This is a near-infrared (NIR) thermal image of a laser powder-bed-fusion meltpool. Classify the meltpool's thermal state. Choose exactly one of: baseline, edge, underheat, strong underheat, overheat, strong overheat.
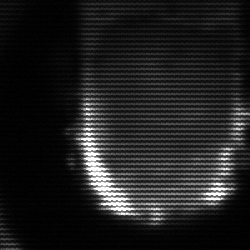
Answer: baseline